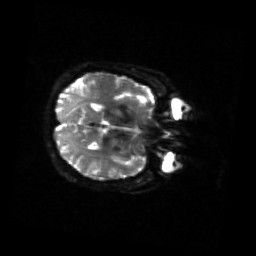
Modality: sbref
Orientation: axial
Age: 47
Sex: female
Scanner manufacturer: siemens
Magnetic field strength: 3 T
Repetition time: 4.71 s
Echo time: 0.0906 s